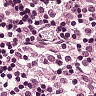
Metastatic tissue present: no